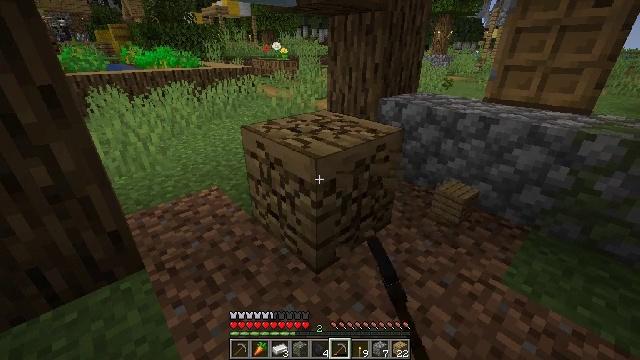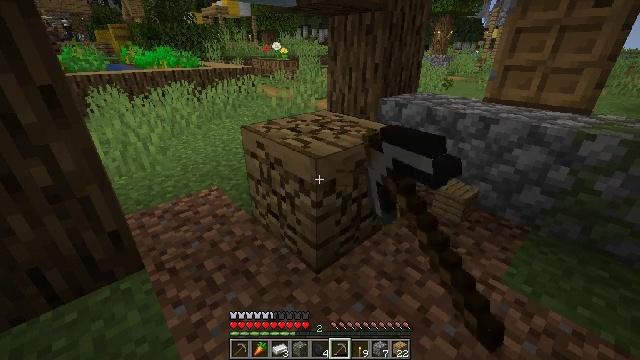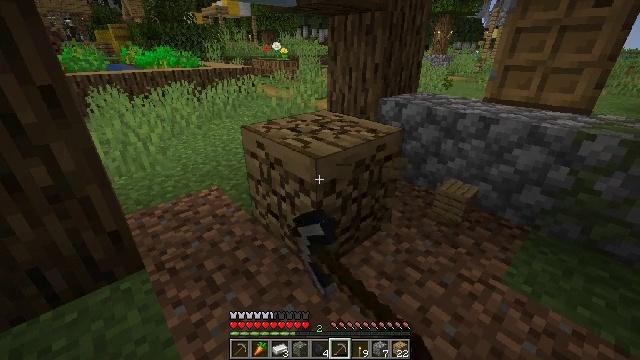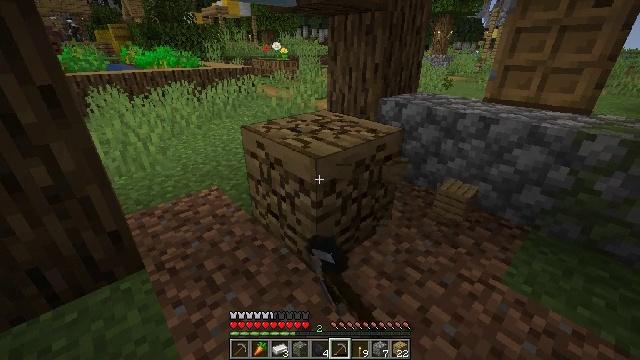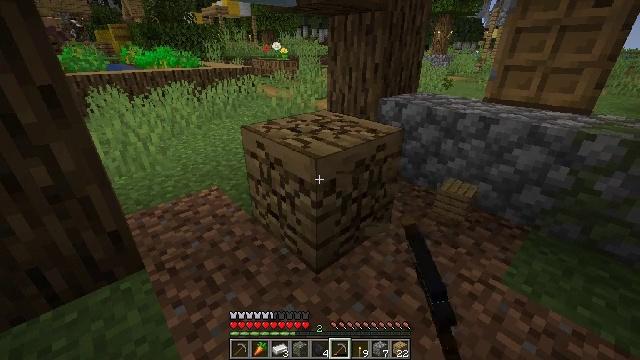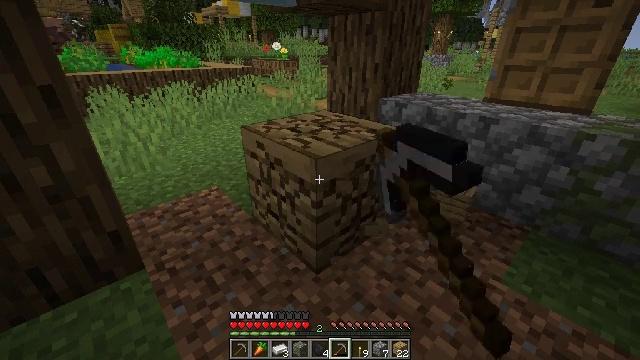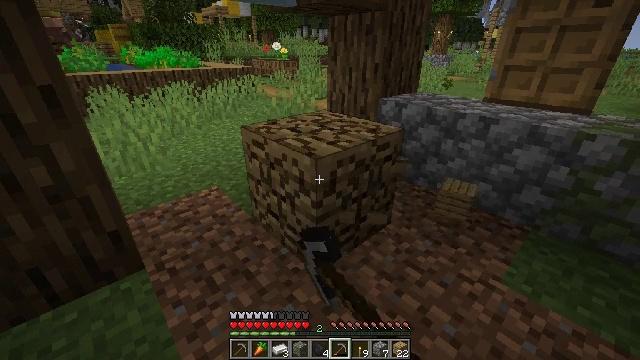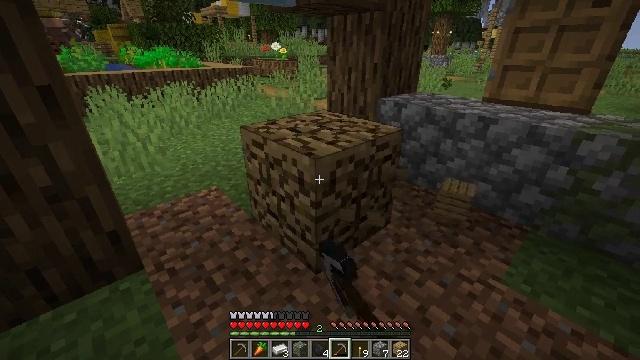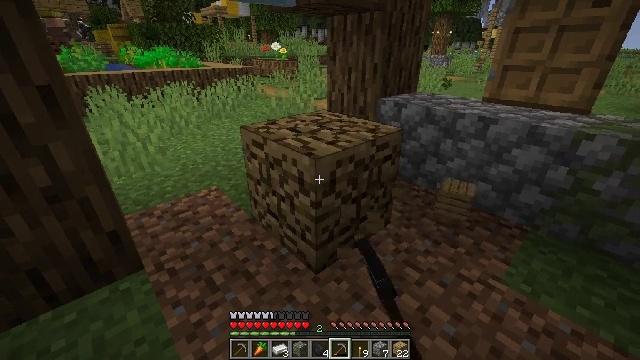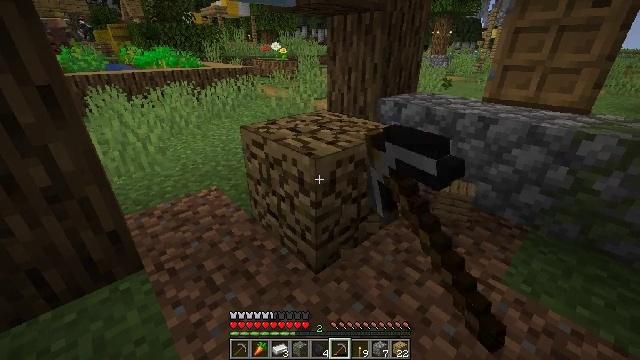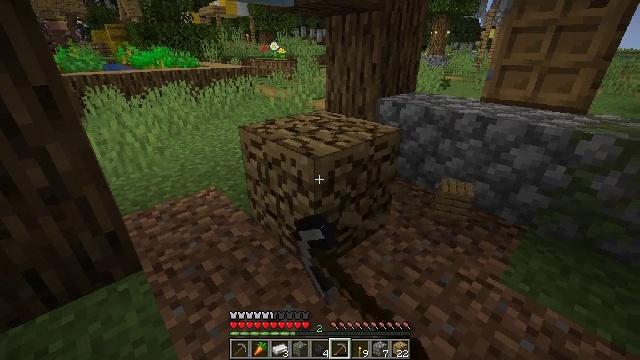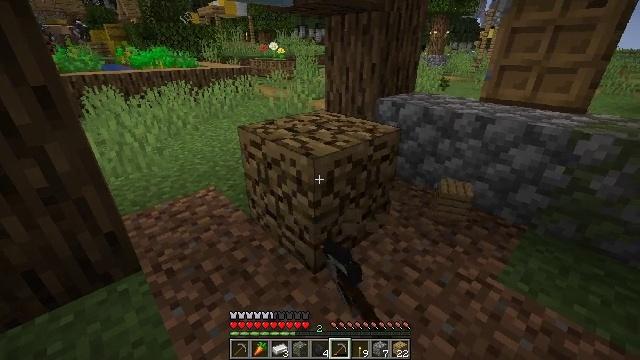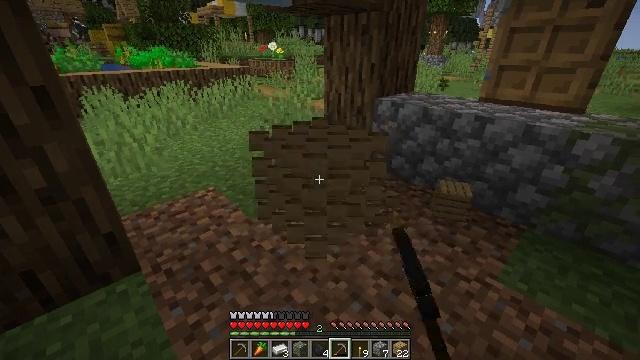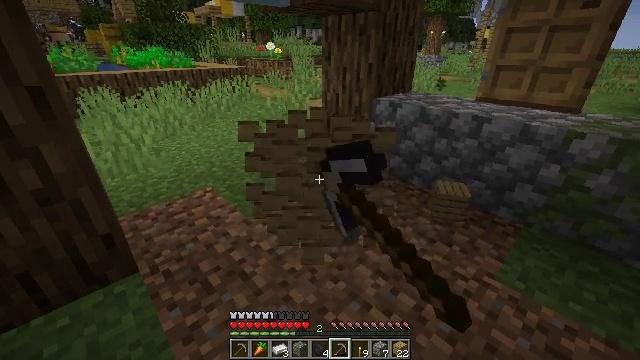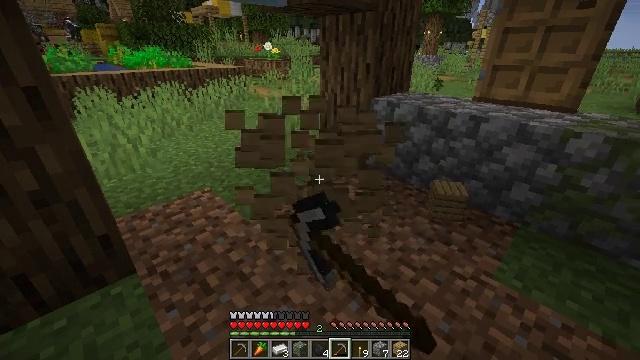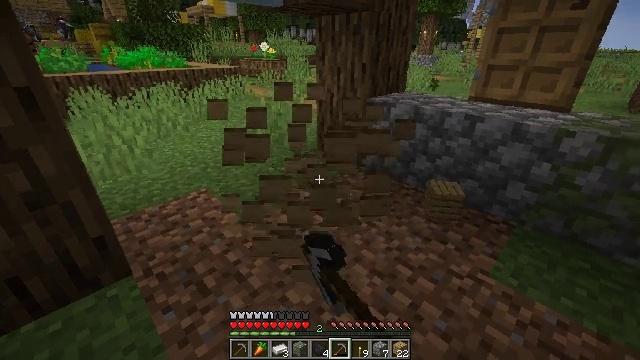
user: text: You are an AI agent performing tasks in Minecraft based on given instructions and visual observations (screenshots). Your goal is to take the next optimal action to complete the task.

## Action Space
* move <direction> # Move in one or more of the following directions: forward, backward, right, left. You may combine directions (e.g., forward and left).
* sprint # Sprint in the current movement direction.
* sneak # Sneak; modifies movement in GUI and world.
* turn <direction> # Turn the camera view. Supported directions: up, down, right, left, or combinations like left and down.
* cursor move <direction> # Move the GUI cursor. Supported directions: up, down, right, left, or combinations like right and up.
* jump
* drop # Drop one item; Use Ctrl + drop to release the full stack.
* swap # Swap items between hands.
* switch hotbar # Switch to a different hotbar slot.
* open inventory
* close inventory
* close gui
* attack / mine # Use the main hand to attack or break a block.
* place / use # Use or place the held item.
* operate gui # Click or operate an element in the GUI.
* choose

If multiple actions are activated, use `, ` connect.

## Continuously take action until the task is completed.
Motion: motion action
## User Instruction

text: Gather some oak planks.
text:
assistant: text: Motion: attack / mine
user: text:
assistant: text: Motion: attack / mine
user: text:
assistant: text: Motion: attack / mine
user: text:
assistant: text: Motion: attack / mine
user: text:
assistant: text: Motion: attack / mine
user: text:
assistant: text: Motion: attack / mine
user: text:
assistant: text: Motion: attack / mine
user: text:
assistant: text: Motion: attack / mine
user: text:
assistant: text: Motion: attack / mine
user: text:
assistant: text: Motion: attack / mine
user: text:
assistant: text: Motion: attack / mine
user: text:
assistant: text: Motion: attack / mine
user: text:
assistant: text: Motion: attack / mine
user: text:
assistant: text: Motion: attack / mine
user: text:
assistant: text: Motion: attack / mine
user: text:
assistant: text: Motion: attack / mine
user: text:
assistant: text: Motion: attack / mine